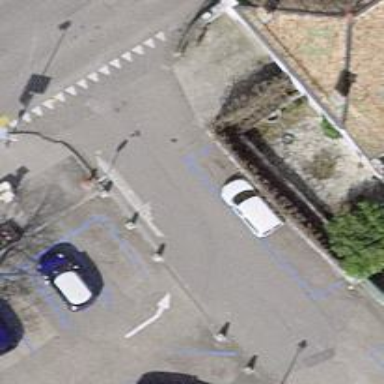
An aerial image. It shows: Bollard barrier.